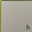
Piece: xx